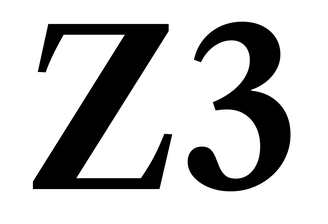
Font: LibreCaslonText_SemiBold